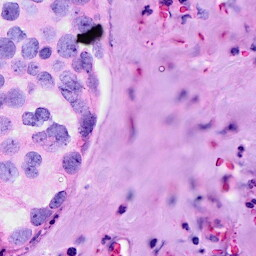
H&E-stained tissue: Breast